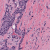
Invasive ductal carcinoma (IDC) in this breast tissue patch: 1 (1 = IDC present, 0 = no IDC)